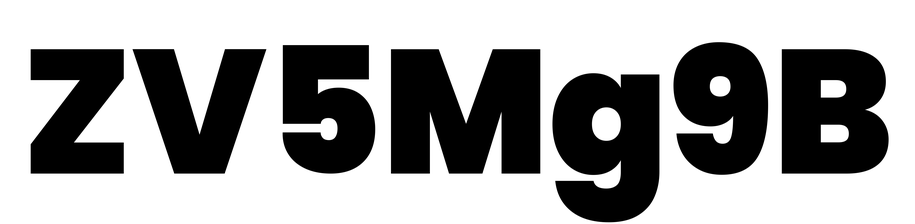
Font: Poppins-Black